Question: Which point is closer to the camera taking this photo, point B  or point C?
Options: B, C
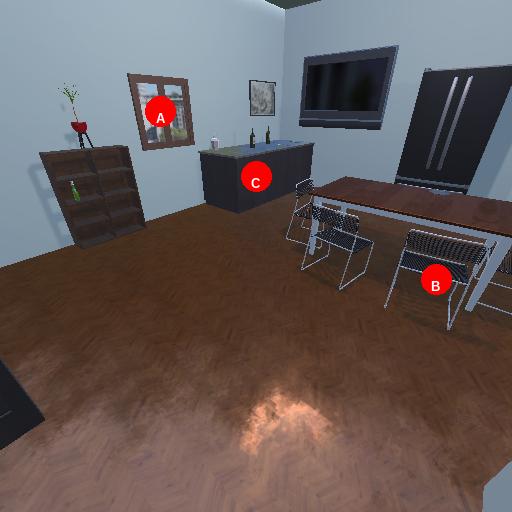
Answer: B